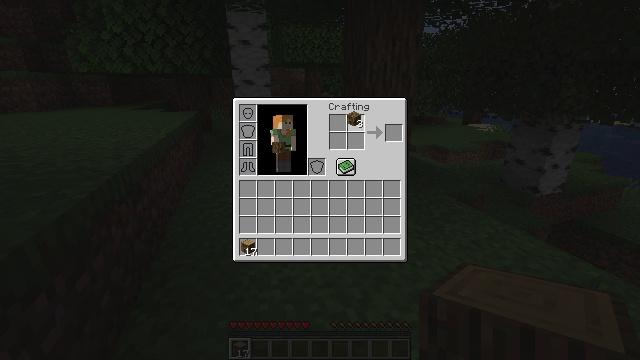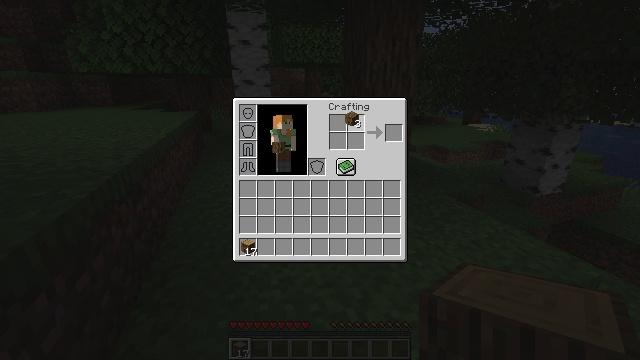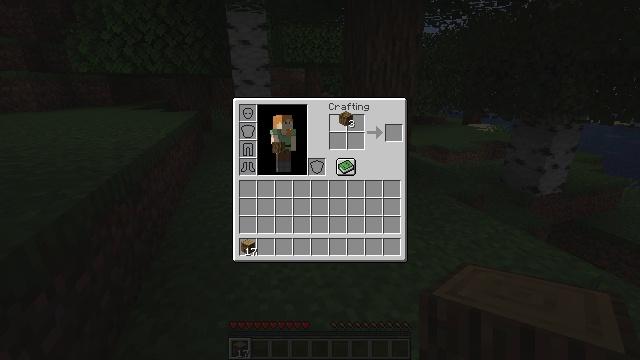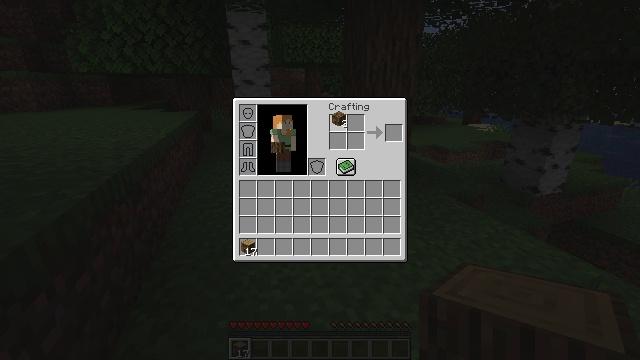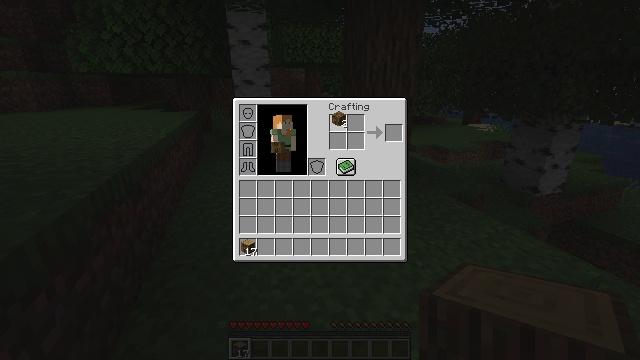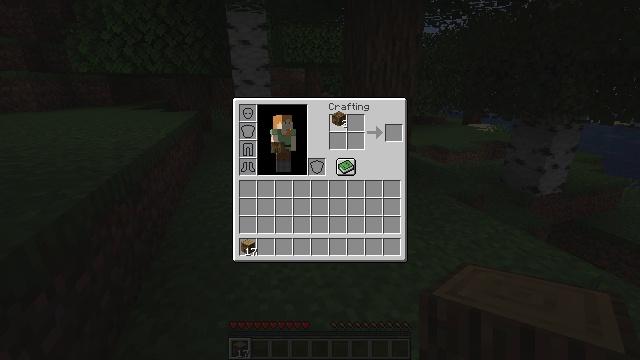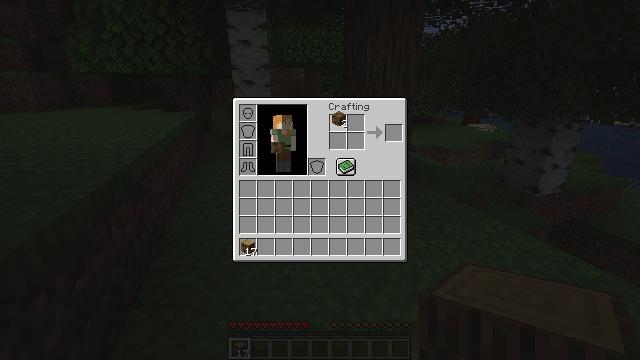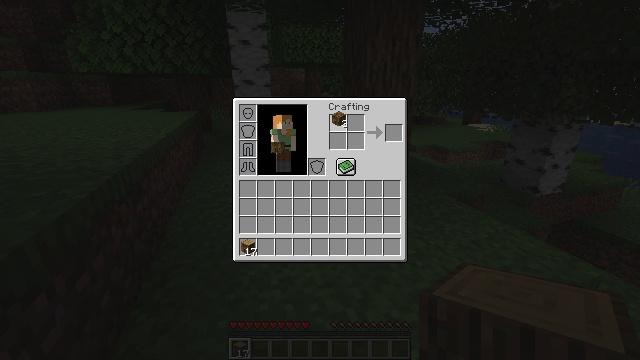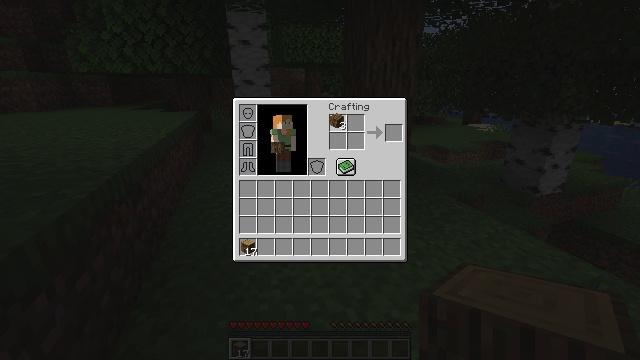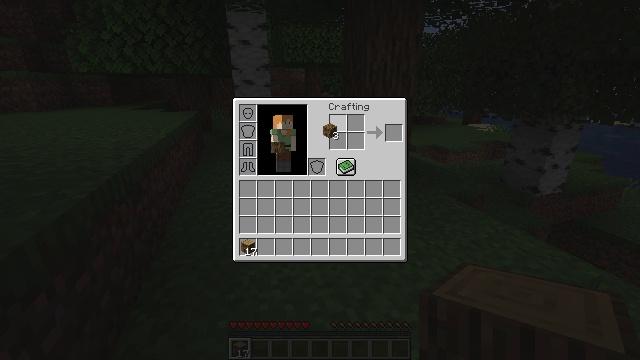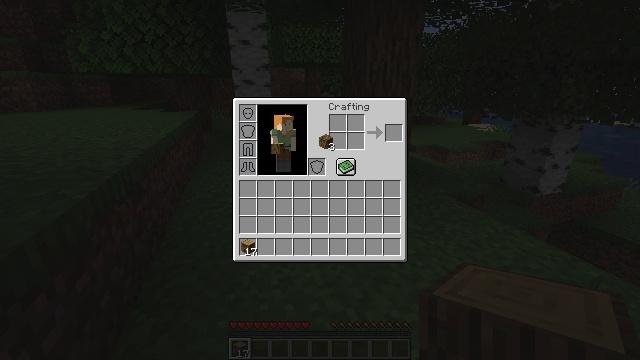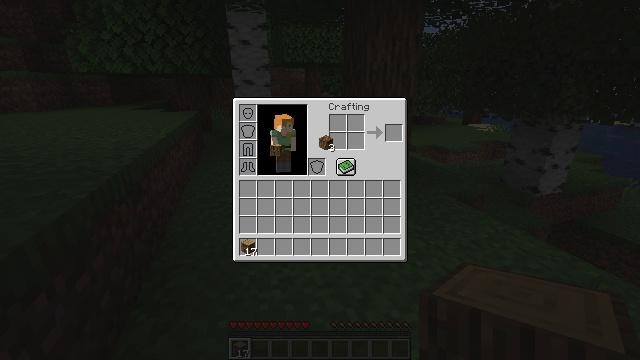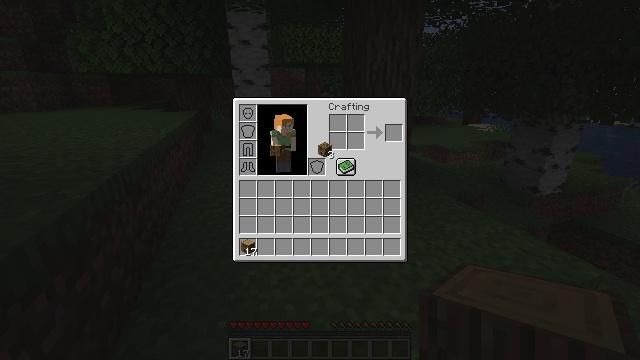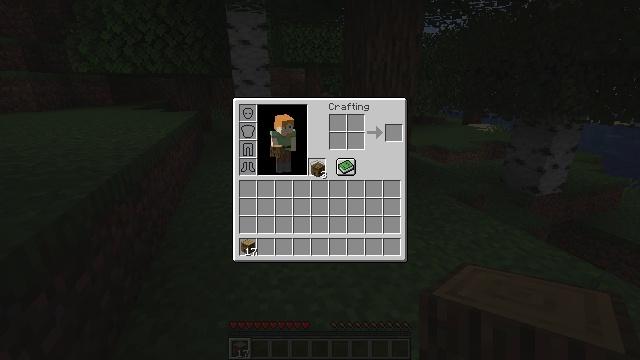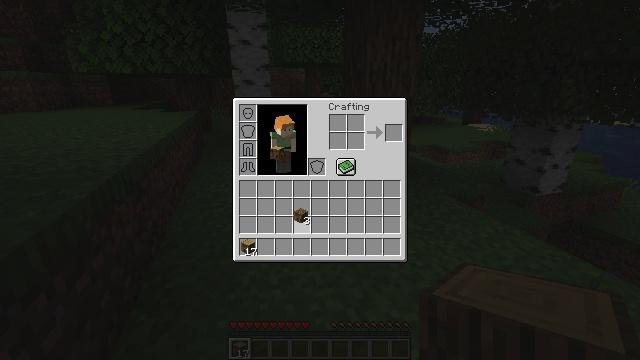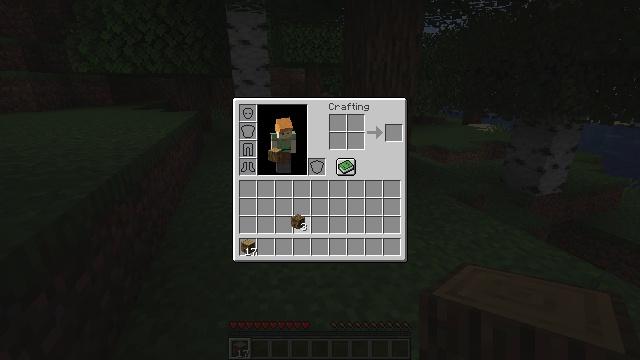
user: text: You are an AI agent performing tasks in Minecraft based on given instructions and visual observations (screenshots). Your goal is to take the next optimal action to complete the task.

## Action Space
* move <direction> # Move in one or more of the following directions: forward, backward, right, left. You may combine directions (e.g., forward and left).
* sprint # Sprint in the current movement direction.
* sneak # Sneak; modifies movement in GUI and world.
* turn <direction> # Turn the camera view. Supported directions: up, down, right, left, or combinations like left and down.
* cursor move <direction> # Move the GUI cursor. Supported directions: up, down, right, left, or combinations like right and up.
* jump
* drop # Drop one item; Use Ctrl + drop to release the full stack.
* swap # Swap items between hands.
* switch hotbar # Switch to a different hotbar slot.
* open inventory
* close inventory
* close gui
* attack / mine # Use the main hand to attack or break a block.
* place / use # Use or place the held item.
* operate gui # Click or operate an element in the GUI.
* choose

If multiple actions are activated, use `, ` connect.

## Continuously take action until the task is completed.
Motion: motion action
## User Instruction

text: Open the inventory and craft oak wood.
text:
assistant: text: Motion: no_op
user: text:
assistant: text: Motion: no_op
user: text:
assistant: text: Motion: cursor move left
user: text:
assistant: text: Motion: no_op
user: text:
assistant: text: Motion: no_op
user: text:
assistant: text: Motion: no_op
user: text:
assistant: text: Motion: no_op
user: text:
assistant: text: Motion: no_op
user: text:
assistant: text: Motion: cursor move down
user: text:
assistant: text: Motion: cursor move down
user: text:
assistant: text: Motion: no_op
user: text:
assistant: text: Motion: no_op
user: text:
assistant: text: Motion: cursor move down
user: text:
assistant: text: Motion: cursor move left and down
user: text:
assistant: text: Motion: no_op
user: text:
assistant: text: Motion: no_op
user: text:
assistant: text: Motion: cursor move down
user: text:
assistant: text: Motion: cursor move down
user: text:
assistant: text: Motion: no_op
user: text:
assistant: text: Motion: no_op
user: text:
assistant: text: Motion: no_op
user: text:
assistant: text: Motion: no_op
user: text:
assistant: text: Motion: no_op
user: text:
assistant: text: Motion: no_op
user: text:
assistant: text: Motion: no_op
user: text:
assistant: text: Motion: no_op
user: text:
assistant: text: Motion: no_op
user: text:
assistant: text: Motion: no_op
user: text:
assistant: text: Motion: no_op
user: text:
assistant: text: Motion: operate gui